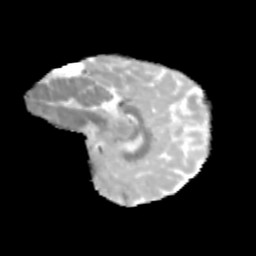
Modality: MD
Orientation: sagittal
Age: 9
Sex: male
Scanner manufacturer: siemens
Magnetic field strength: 3 T
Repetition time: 3.8 s
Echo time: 0.07 s